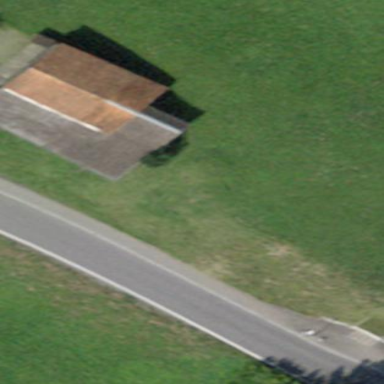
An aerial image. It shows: Barn.